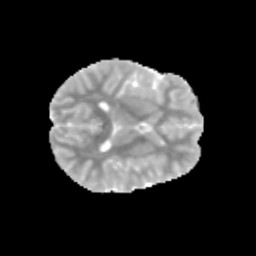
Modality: MD
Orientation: axial
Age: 11
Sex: female
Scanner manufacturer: siemens
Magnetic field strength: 3 T
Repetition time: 3.8 s
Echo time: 0.07 s